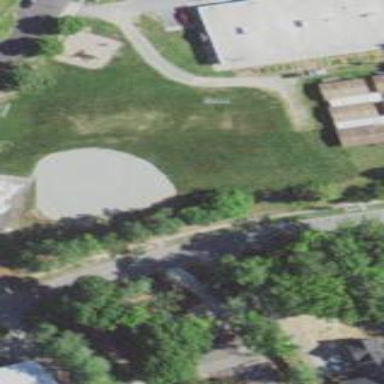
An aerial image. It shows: Softball pitch for leisure sports.